Question: UPDATE:
I have updated my HTML. Now it works in all browsers except IE7. Any ideas? Check out my updated HTML and jsFiddle link.
---
Alright. I have a table which shows my company's cars and time intervals during which they have been reserved. Each hour is divided into four parts - each 15 minutes interval.
The problem is that I want the table to be 100% wide but the cells representing 15 minutes intervals should be of the same width.
A picture showing what I mean:

Complimentary jsfiddle link: <URL>
Just copy and past this HTML to index.html file and look at it in your browser, hopefully you will understand what I want to achieve (numbers from 0 to 23 repsresent hours, each has colspan of 4 and bellow them are four 15 minutes intervals):
'''
<!DOCTYPE HTML PUBLIC "-//W3C//DTD HTML 4.01//EN" "http://www.w3.org/TR/html4/strict.dtd">
<html lang="sk">
<head profile="http://www.w3.org/2005/10/profile">
<meta http-equiv="Content-Style-Type" content="text/css" >
<meta http-equiv="Content-Language" content="sk" >
<meta http-equiv="Content-Type" content="text/html; charset=UTF-8" >
<title>Test 2</title>
<style>
table{
border-collapse: collapse;
width: 100%;
border: 1px solid black;
background: #ddd;
}
table th{
border: 1px solid black;
}
table td.borderLeft{
border-left: 1px solid black;
}
table td.odd{
background: #eee;
}
table td.highlighted{
background: yellow;
}
</style>
</head>
<body>
<table class="CalendarReservationsBodyTable">
<thead><tr><th colspan="97">Reserved cars</th></tr> <tr>
<th class="corner" style="width: 28%;">Car</th><th class="odd" colspan="4" style="width: 3%;">0</th><th class="" colspan="4" style="width: 3%;">1</th><th class="odd" colspan="4" style="width: 3%;">2</th><th class="" colspan="4" style="width: 3%;">3</th><th class="odd" colspan="4" style="width: 3%;">4</th><th class="" colspan="4" style="width: 3%;">5</th><th class="odd" colspan="4" style="width: 3%;">6</th><th class="" colspan="4" style="width: 3%;">7</th><th class="odd" colspan="4" style="width: 3%;">8</th><th class="" colspan="4" style="width: 3%;">9</th><th class="odd" colspan="4" style="width: 3%;">10</th><th class="" colspan="4" style="width: 3%;">11</th><th class="odd" colspan="4" style="width: 3%;">12</th><th class="" colspan="4" style="width: 3%;">13</th><th class="odd" colspan="4" style="width: 3%;">14</th><th class="" colspan="4" style="width: 3%;">15</th><th class="odd" colspan="4" style="width: 3%;">16</th><th class="" colspan="4" style="width: 3%;">17</th><th class="odd" colspan="4" style="width: 3%;">18</th><th class="" colspan="4" style="width: 3%;">19</th><th class="odd" colspan="4" style="width: 3%;">20</th><th class="" colspan="4" style="width: 3%;">21</th><th class="odd" colspan="4" style="width: 3%;">22</th><th class="" colspan="4" style="width: 3%;">23</th> </tr>
</thead> <tbody> <tr>
<td style="width: 28%;" class="alignRight">KE-832 BL - VW Golf</td><td class=" borderLeft" style="width: 0.75%;"></td>
<td class="odd" style="width: 0.75%;"></td>
<td class="" style="width: 0.75%;"></td>
<td class="odd" style="width: 0.75%;"></td>
<td class=" borderLeft" style="width: 0.75%;"></td>
<td class="odd" style="width: 0.75%;"></td>
<td class="" style="width: 0.75%;"></td>
<td class="odd" style="width: 0.75%;"></td>
<td class=" borderLeft" style="width: 0.75%;"></td>
<td class="odd" style="width: 0.75%;"></td>
<td class="" style="width: 0.75%;"></td>
<td class="odd" style="width: 0.75%;"></td>
<td class=" borderLeft" style="width: 0.75%;"></td>
<td class="odd" style="width: 0.75%;"></td>
<td class="" style="width: 0.75%;"></td>
<td class="odd" style="width: 0.75%;"></td>
<td class=" borderLeft" style="width: 0.75%;"></td>
<td class="odd" style="width: 0.75%;"></td>
<td class="" style="width: 0.75%;"></td>
<td class="odd" style="width: 0.75%;"></td>
<td class=" borderLeft" style="width: 0.75%;"></td>
<td class="odd" style="width: 0.75%;"></td>
<td class="" style="width: 0.75%;"></td>
<td class="odd" style="width: 0.75%;"></td>
<td class=" borderLeft" style="width: 0.75%;"></td>
<td class="odd" style="width: 0.75%;"></td>
<td class="" style="width: 0.75%;"></td>
<td class="odd" style="width: 0.75%;"></td>
<td class=" borderLeft" style="width: 0.75%;"></td>
<td class="odd" style="width: 0.75%;"></td>
<td colspan="34" class="highlighted" style="width: 25.5%;">Richard Knop</td>
<td class=" borderLeft" style="width: 0.75%;"></td>
<td class="odd" style="width: 0.75%;"></td>
<td class="" style="width: 0.75%;"></td>
<td class="odd" style="width: 0.75%;"></td>
<td class=" borderLeft" style="width: 0.75%;"></td>
<td class="odd" style="width: 0.75%;"></td>
<td class="" style="width: 0.75%;"></td>
<td class="odd" style="width: 0.75%;"></td>
<td class=" borderLeft" style="width: 0.75%;"></td>
<td class="odd" style="width: 0.75%;"></td>
<td class="" style="width: 0.75%;"></td>
<td class="odd" style="width: 0.75%;"></td>
<td class=" borderLeft" style="width: 0.75%;"></td>
<td class="odd" style="width: 0.75%;"></td>
<td class="" style="width: 0.75%;"></td>
<td class="odd" style="width: 0.75%;"></td>
<td class=" borderLeft" style="width: 0.75%;"></td>
<td class="odd" style="width: 0.75%;"></td>
<td class="" style="width: 0.75%;"></td>
<td class="odd" style="width: 0.75%;"></td>
<td class=" borderLeft" style="width: 0.75%;"></td>
<td class="odd" style="width: 0.75%;"></td>
<td class="" style="width: 0.75%;"></td>
<td class="odd" style="width: 0.75%;"></td>
<td class=" borderLeft" style="width: 0.75%;"></td>
<td class="odd" style="width: 0.75%;"></td>
<td class="" style="width: 0.75%;"></td>
<td class="odd" style="width: 0.75%;"></td>
<td class=" borderLeft" style="width: 0.75%;"></td>
<td class="odd" style="width: 0.75%;"></td>
<td class="" style="width: 0.75%;"></td>
<td class="odd" style="width: 0.75%;"></td>
</tr> </tbody>
</table>
<br><table class="CalendarReservationsBodyTable">
<thead><tr><th colspan="97">Conference room</th></tr> <tr>
<th class="corner" style="width: 28%;"></th><th class="odd" colspan="4" style="width: 3%;">0</th><th class="" colspan="4" style="width: 3%;">1</th><th class="odd" colspan="4" style="width: 3%;">2</th><th class="" colspan="4" style="width: 3%;">3</th><th class="odd" colspan="4" style="width: 3%;">4</th><th class="" colspan="4" style="width: 3%;">5</th><th class="odd" colspan="4" style="width: 3%;">6</th><th class="" colspan="4" style="width: 3%;">7</th><th class="odd" colspan="4" style="width: 3%;">8</th><th class="" colspan="4" style="width: 3%;">9</th><th class="odd" colspan="4" style="width: 3%;">10</th><th class="" colspan="4" style="width: 3%;">11</th><th class="odd" colspan="4" style="width: 3%;">12</th><th class="" colspan="4" style="width: 3%;">13</th><th class="odd" colspan="4" style="width: 3%;">14</th><th class="" colspan="4" style="width: 3%;">15</th><th class="odd" colspan="4" style="width: 3%;">16</th><th class="" colspan="4" style="width: 3%;">17</th><th class="odd" colspan="4" style="width: 3%;">18</th><th class="" colspan="4" style="width: 3%;">19</th><th class="odd" colspan="4" style="width: 3%;">20</th><th class="" colspan="4" style="width: 3%;">21</th><th class="odd" colspan="4" style="width: 3%;">22</th><th class="" colspan="4" style="width: 3%;">23</th> </tr>
</thead> <tbody> <tr>
<td style="width: 28%;" class="alignRight"></td><td class=" borderLeft" style="width: 0.75%;"></td>
<td class="odd" style="width: 0.75%;"></td>
<td class="" style="width: 0.75%;"></td>
<td class="odd" style="width: 0.75%;"></td>
<td class=" borderLeft" style="width: 0.75%;"></td>
<td class="odd" style="width: 0.75%;"></td>
<td class="" style="width: 0.75%;"></td>
<td class="odd" style="width: 0.75%;"></td>
<td class=" borderLeft" style="width: 0.75%;"></td>
<td class="odd" style="width: 0.75%;"></td>
<td class="" style="width: 0.75%;"></td>
<td class="odd" style="width: 0.75%;"></td>
<td class=" borderLeft" style="width: 0.75%;"></td>
<td class="odd" style="width: 0.75%;"></td>
<td class="" style="width: 0.75%;"></td>
<td class="odd" style="width: 0.75%;"></td>
<td class=" borderLeft" style="width: 0.75%;"></td>
<td class="odd" style="width: 0.75%;"></td>
<td class="" style="width: 0.75%;"></td>
<td class="odd" style="width: 0.75%;"></td>
<td class=" borderLeft" style="width: 0.75%;"></td>
<td class="odd" style="width: 0.75%;"></td>
<td class="" style="width: 0.75%;"></td>
<td class="odd" style="width: 0.75%;"></td>
<td class=" borderLeft" style="width: 0.75%;"></td>
<td class="odd" style="width: 0.75%;"></td>
<td class="" style="width: 0.75%;"></td>
<td class="odd" style="width: 0.75%;"></td>
<td class=" borderLeft" style="width: 0.75%;"></td>
<td class="odd" style="width: 0.75%;"></td>
<td class="" style="width: 0.75%;"></td>
<td class="odd" style="width: 0.75%;"></td>
<td class=" borderLeft" style="width: 0.75%;"></td>
<td class="odd" style="width: 0.75%;"></td>
<td class="" style="width: 0.75%;"></td>
<td class="odd" style="width: 0.75%;"></td>
<td class=" borderLeft" style="width: 0.75%;"></td>
<td class="odd" style="width: 0.75%;"></td>
<td class="" style="width: 0.75%;"></td>
<td class="odd" style="width: 0.75%;"></td>
<td colspan="12" class="highlighted borderLeft" style="width: 9%;">Richard Knop</td>
<td class=" borderLeft" style="width: 0.75%;"></td>
<td class="odd" style="width: 0.75%;"></td>
<td class="" style="width: 0.75%;"></td>
<td class="odd" style="width: 0.75%;"></td>
<td class=" borderLeft" style="width: 0.75%;"></td>
<td class="odd" style="width: 0.75%;"></td>
<td class="" style="width: 0.75%;"></td>
<td class="odd" style="width: 0.75%;"></td>
<td class=" borderLeft" style="width: 0.75%;"></td>
<td class="odd" style="width: 0.75%;"></td>
<td class="" style="width: 0.75%;"></td>
<td class="odd" style="width: 0.75%;"></td>
<td class=" borderLeft" style="width: 0.75%;"></td>
<td class="odd" style="width: 0.75%;"></td>
<td class="" style="width: 0.75%;"></td>
<td class="odd" style="width: 0.75%;"></td>
<td class=" borderLeft" style="width: 0.75%;"></td>
<td class="odd" style="width: 0.75%;"></td>
<td class="" style="width: 0.75%;"></td>
<td class="odd" style="width: 0.75%;"></td>
<td class=" borderLeft" style="width: 0.75%;"></td>
<td class="odd" style="width: 0.75%;"></td>
<td class="" style="width: 0.75%;"></td>
<td class="odd" style="width: 0.75%;"></td>
<td class=" borderLeft" style="width: 0.75%;"></td>
<td class="odd" style="width: 0.75%;"></td>
<td class="" style="width: 0.75%;"></td>
<td class="odd" style="width: 0.75%;"></td>
<td class=" borderLeft" style="width: 0.75%;"></td>
<td class="odd" style="width: 0.75%;"></td>
<td class="" style="width: 0.75%;"></td>
<td class="odd" style="width: 0.75%;"></td>
<td class=" borderLeft" style="width: 0.75%;"></td>
<td class="odd" style="width: 0.75%;"></td>
<td class="" style="width: 0.75%;"></td>
<td class="odd" style="width: 0.75%;"></td>
<td class=" borderLeft" style="width: 0.75%;"></td>
<td class="odd" style="width: 0.75%;"></td>
<td class="" style="width: 0.75%;"></td>
<td class="odd" style="width: 0.75%;"></td>
<td class=" borderLeft" style="width: 0.75%;"></td>
<td class="odd" style="width: 0.75%;"></td>
<td class="" style="width: 0.75%;"></td>
<td class="odd" style="width: 0.75%;"></td>
</tr> </tbody></table>
</body>
</html>
'''
Complimentary jsfiddle link: <URL>
This means that I have reserved a car for 16*15 minutes (that is 4 hours but the width is not correct):
'''
<td colspan="16" class="highlighted">Richard Knop</td>
'''
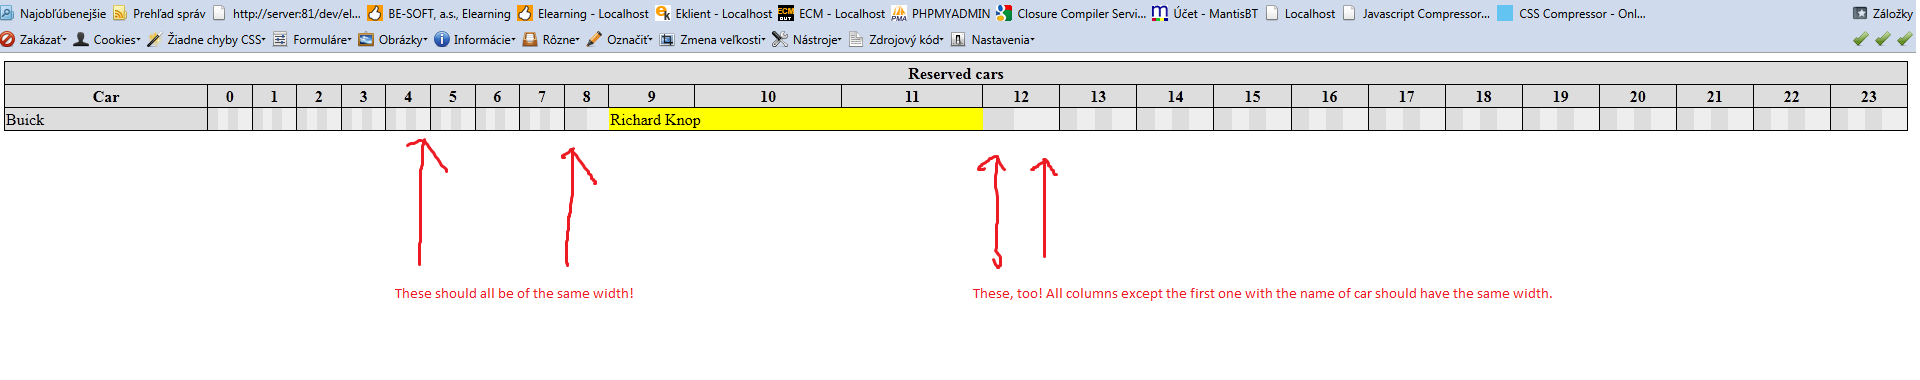
Answer: Try adding table-layout:fixed; to the 'table' selector.
I know that this makes the layout for "Car" and "Buick" a bit weird, but you can probably fix those one by wrap them in a separate 'div' container and then positionate them relative with a fixed width or something.